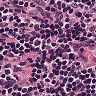
Metastatic tissue present: no